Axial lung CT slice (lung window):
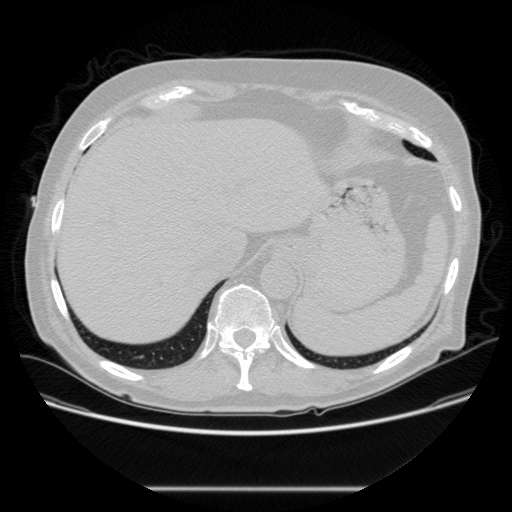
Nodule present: no